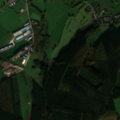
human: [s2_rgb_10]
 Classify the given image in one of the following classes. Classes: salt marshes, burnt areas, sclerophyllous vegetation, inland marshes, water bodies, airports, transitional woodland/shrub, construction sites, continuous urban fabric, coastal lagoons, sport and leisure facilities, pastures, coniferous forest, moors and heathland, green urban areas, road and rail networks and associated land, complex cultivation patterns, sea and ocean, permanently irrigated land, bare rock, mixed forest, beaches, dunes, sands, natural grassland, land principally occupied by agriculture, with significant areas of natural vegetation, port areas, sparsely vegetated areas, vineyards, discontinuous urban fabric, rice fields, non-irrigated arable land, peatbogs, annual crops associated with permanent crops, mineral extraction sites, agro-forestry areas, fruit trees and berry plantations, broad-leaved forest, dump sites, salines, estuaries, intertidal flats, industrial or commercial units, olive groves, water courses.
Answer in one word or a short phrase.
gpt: discontinuous urban fabric, pastures, complex cultivation patterns, coniferous forest, mixed forest